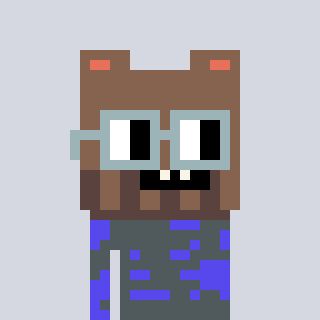
a pixel art character with square dark gray glasses, a bear-shaped head and a computerblue-colored body on a cool background